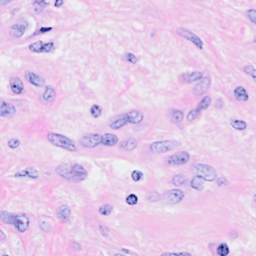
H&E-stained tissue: Breast